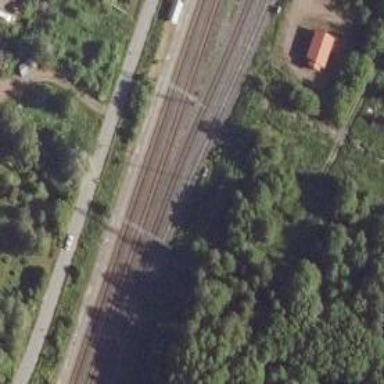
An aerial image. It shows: Wedge is used for the railway derail.